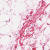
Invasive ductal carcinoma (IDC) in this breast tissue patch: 0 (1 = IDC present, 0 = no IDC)